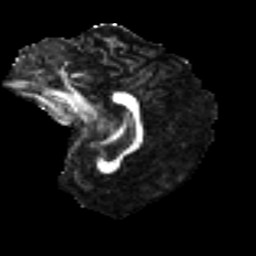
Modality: FA
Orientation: sagittal
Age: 37
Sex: male
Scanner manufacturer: ge
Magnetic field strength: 3 T
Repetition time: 7.8 s
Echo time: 0.0614 s